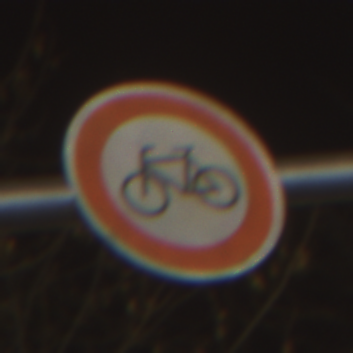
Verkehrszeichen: VerbotRadverkehr
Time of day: Night
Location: Outdoor (Urban)
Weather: Clear
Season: NotSpecified
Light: Artificial